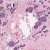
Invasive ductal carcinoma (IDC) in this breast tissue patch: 1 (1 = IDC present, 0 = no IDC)